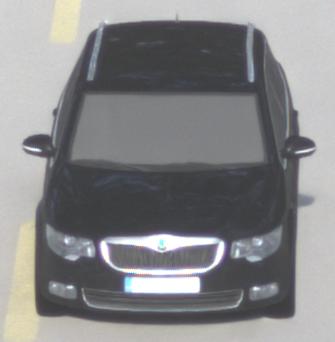
Make: Skoda
Model: Superb Combi 1.4 TSI
Detailed model: Superb (II) Combi
Model produced from: 2010/01
Model produced until: 2011/10
Doors: 5
Color: black
Road condition: dry road
Daytime: morning or afternoon
Contrast: low contrast